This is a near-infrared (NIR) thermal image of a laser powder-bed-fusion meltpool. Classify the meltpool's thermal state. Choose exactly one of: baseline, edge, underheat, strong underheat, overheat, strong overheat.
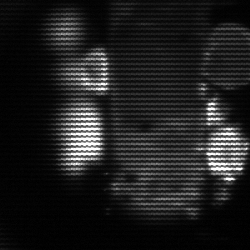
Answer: strong underheat